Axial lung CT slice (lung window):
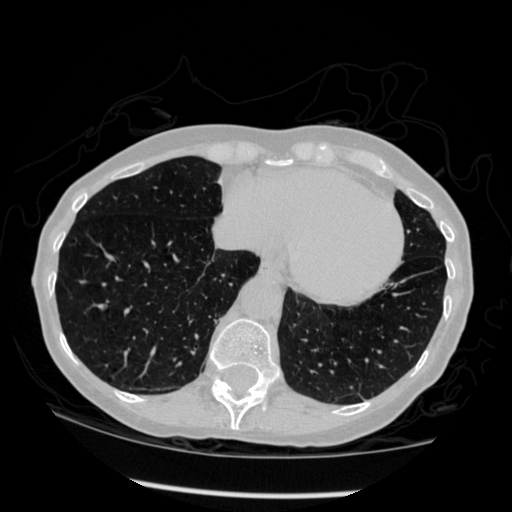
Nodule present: no